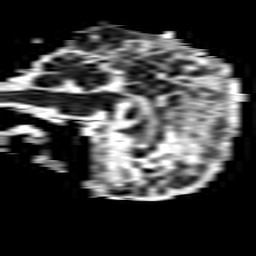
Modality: ADC
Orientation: sagittal
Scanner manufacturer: philips
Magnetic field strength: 1.5 T
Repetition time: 4.064 s
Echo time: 0.06922 s